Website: home-depot
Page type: customer-info-address
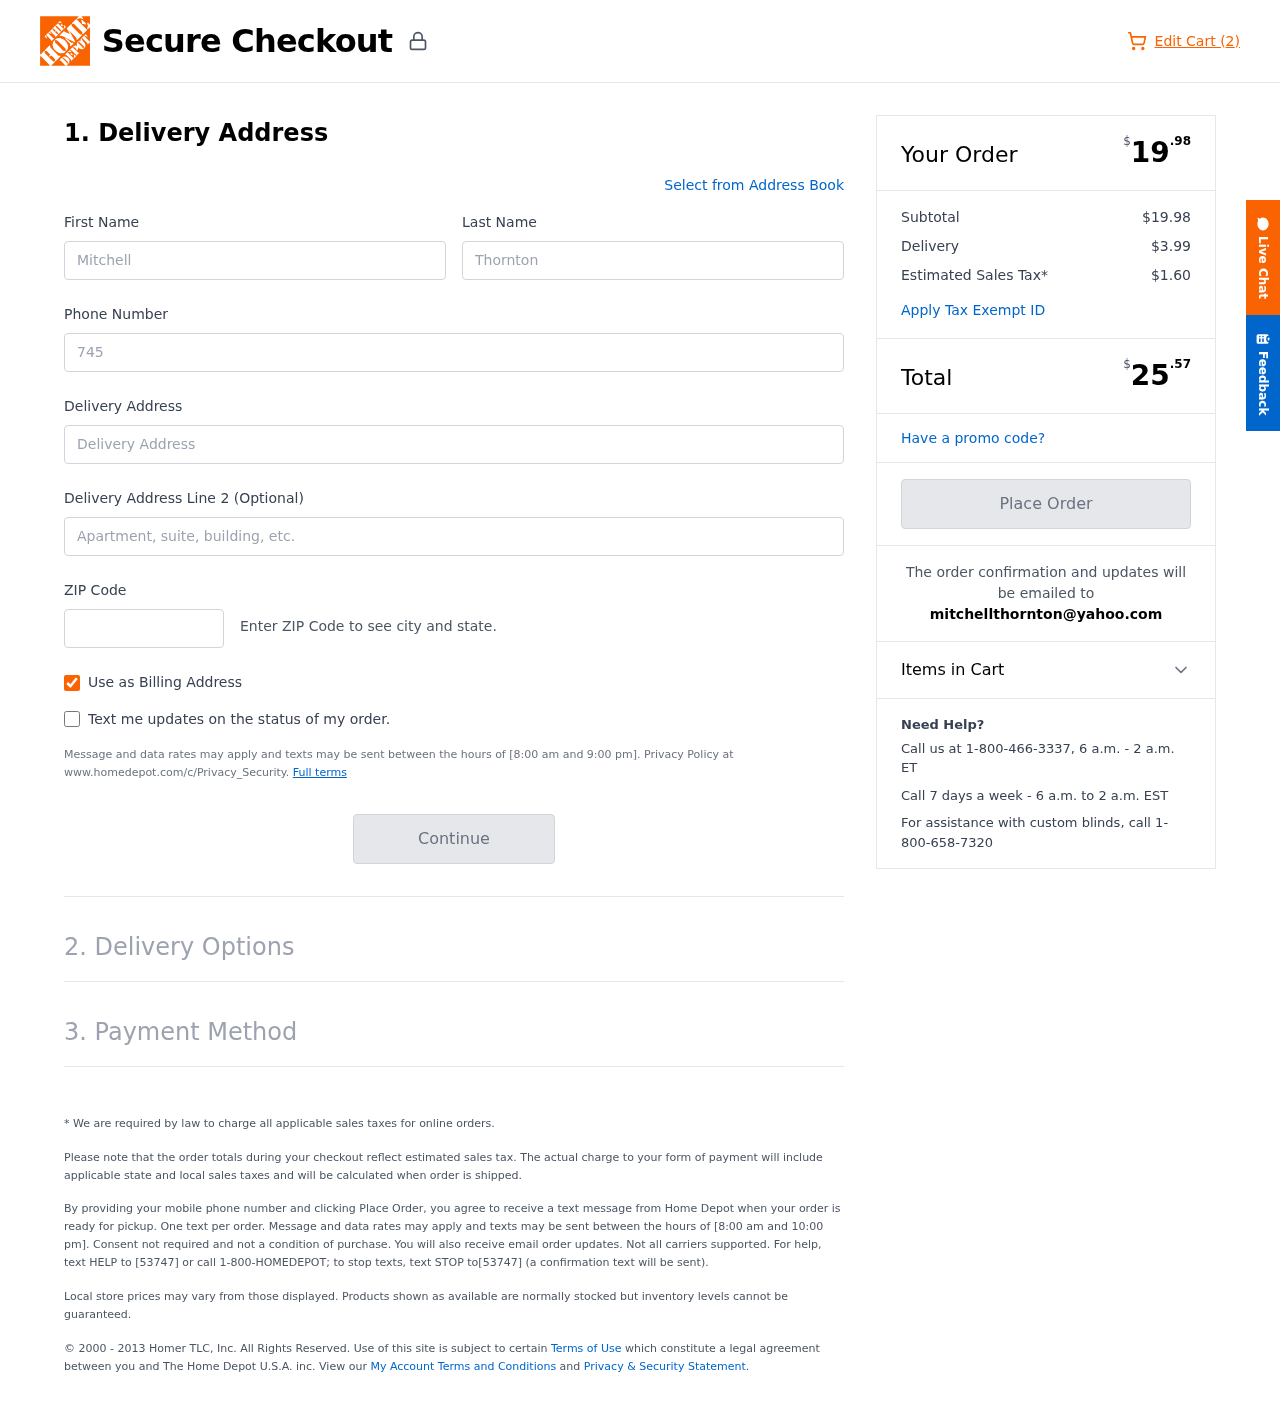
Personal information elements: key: PII_EMAIL
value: mitchellthornton@yahoo.com
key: PII_FIRSTNAME
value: Mitchell
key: PII_LASTNAME
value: Thornton
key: PII_PHONE
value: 7454097480
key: PII_POSTCODE
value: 17670
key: PII_STREET
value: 10507 Mercado Cape Suite 788
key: PII_STREET2
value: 498 Nancy Drive
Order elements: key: ORDER_NUM_ITEMS
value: Edit Cart (2)
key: ORDER_SUBTOTAL_HEADER
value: $19.98
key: ORDER_SUBTOTAL
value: $19.98
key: ORDER_SHIPPING_COST
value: $3.99
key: ORDER_TAX
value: $1.60
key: ORDER_TOTAL2
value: $25.57